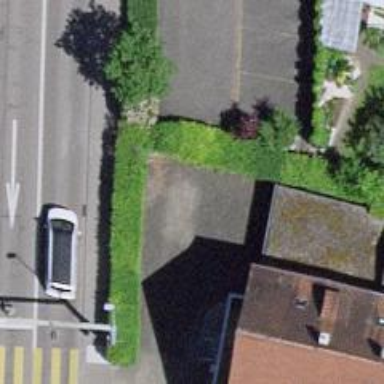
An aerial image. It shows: Hedge barrier.